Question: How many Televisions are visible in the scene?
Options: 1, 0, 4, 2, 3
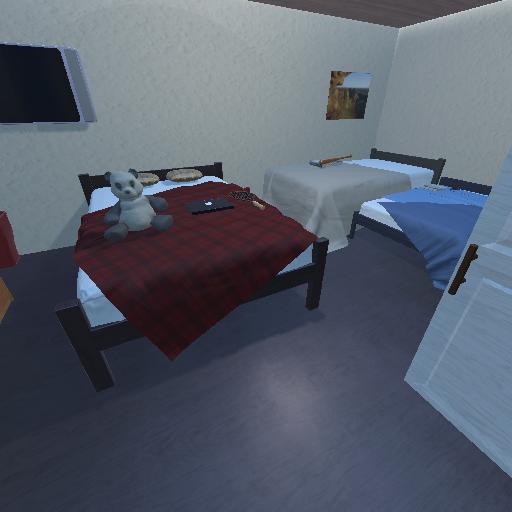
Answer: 1